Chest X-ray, AP view. Patient: 63 years old, sex M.
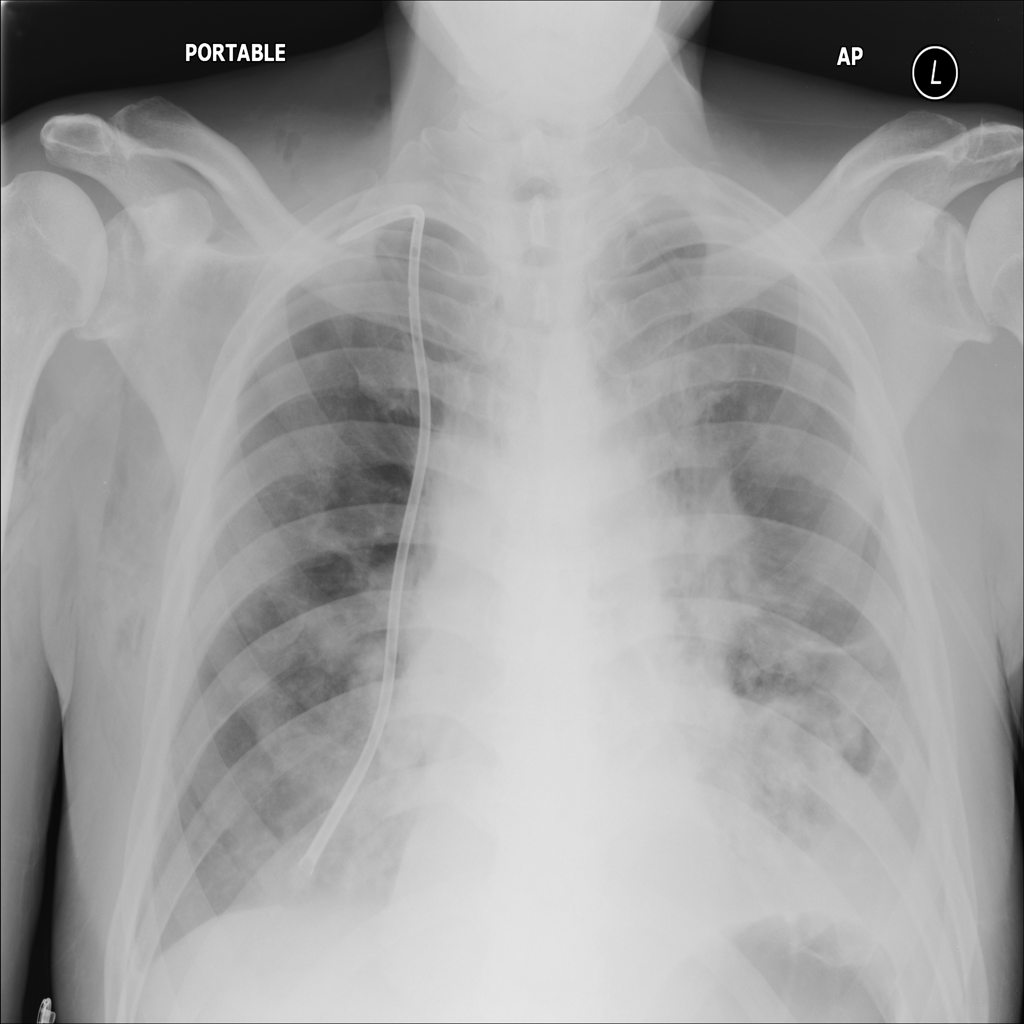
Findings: Consolidation, Nodule